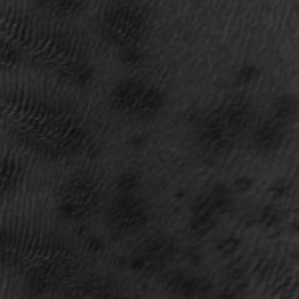
Label: frost